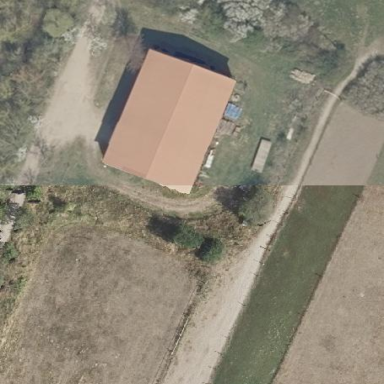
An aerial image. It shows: Shed building.